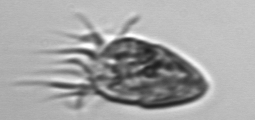
Label: Strombidium_morphotype1